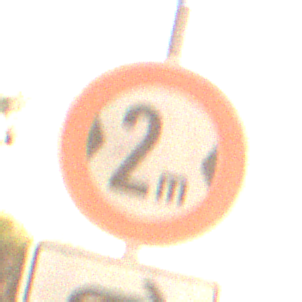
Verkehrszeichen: TatsaechlicheBreite2
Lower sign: RichtungsangabeDurchPfeile5
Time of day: Night
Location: Outdoor (Nature)
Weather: Clear
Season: NotSpecified
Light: Natural